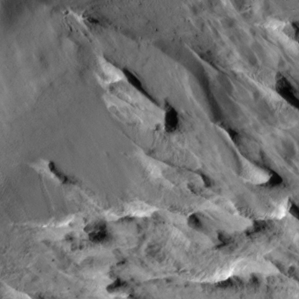
Label: non_frost